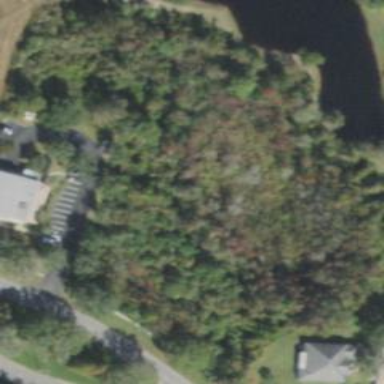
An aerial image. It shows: Beautiful woodland area.